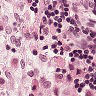
Metastatic tissue present: no